Question: I am confused about this Javascript code which I used to get total rows in a table. It will always output an excess of 1. Example: it will print 5 instead of 4!
'''
<script>
(function() {
var div = document.getElementById('divID11');
div.innerHTML = document.getElementById('tableId11').rows.length;
})();
</script>
<div id =divID11></div>
'''
and table structure is shown below
'''
<table id="tableId11>
<thead>
<tr>
<th>
</th>
</tr>
</thead>
<tbody>
<tr>
<td><?php echo $data ?></td>
</tr>
</tbody>
'''
What I am lacking here?

Outputs 3 for the name column when in fact there only 2.
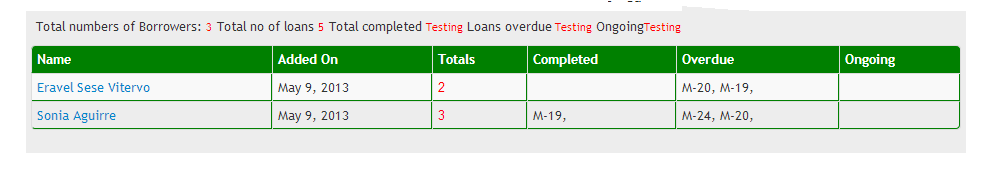
Answer: If you want count only 'TBODY' rows, use this JavaScript code:
'''
(function() {
var div = document.getElementById('divID11');
div.innerHTML = document.getElementById('tableId11').getElementsByTagName("tbody")[0].rows.length;
})();
'''
Your JavaScript code counting all rows in table (thead and tbody). If you want count only tbody rows, you must specify the element (so you must modify your code to specify, with which part of your table you wanna work).
<URL>